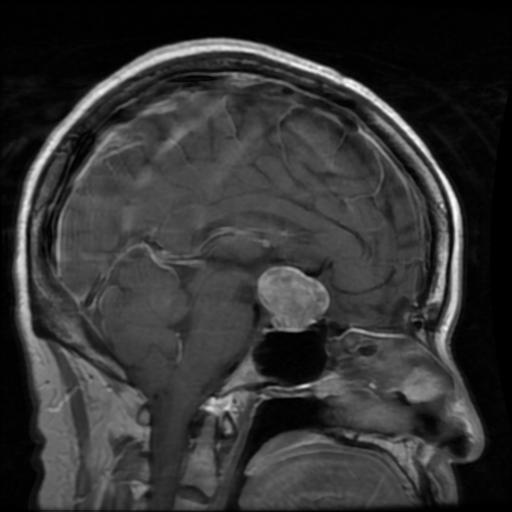
Label: pituitary